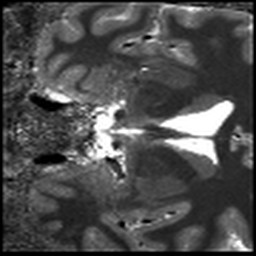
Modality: T1map
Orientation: coronal
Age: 28
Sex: male